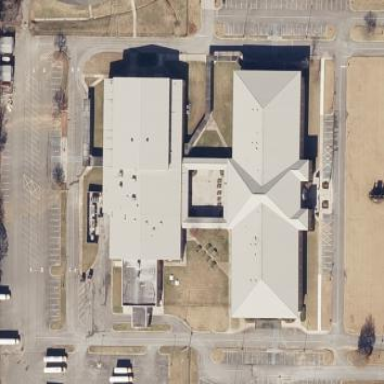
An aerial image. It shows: Middle School building designated as school.